Question: Count the number of objects in the diagram.
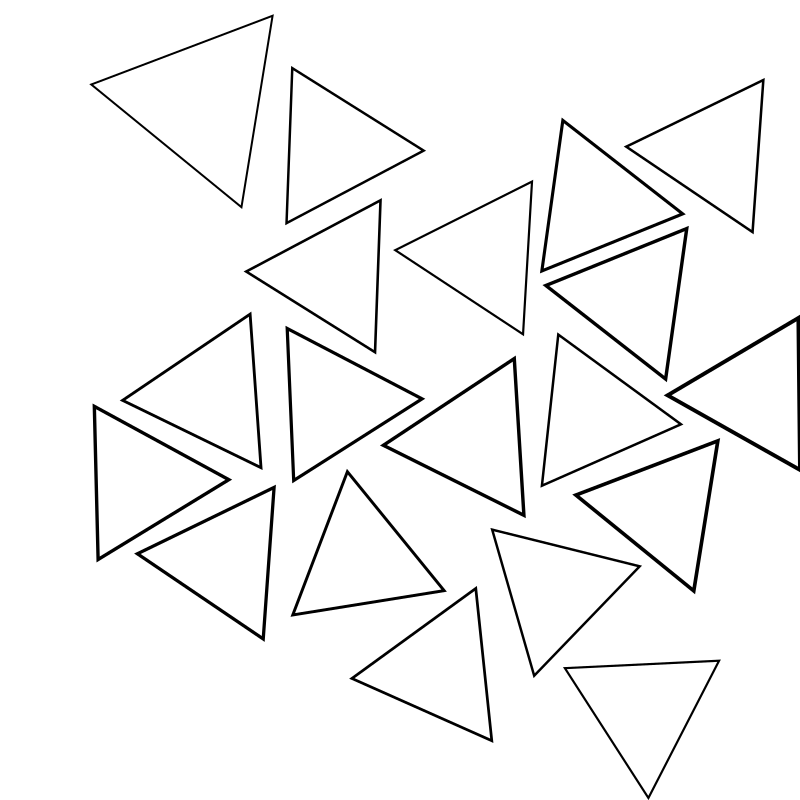
Answer: 19